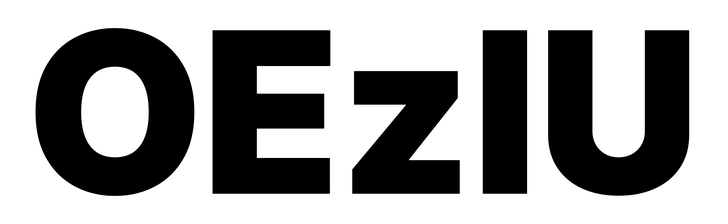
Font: Inter_Black